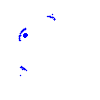
Particle: electron